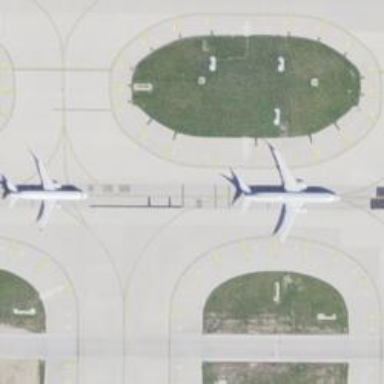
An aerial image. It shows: Image of taxiway at airport.